Question: I have a 5 node Hadoop cluster in which 2 nodes are dedicated to be data nodes and also running tasktracker.
I run my hadoop job like
'''
sudo -u hdfs hadoop jar /tmp/MyHadoopJob2.jar com.abhi.MyHadoopJob2 -D mapred.reduce.tasks=2 /sample/cite75_99.txt /output3
'''
the job runs successfully and I can see the correct output ... but now when I go to the portal
<URL>
I can see

So only 1 reduce job is being run.
The reason I am so particular about running multiple reduce jobs is that I want to confirm whether hadoop will still create a perfectly sorted output file even when different instances of reduce jobs were running on different machine?
currently my output file is fully sorted but this is because there is only 1 reducer job being run.
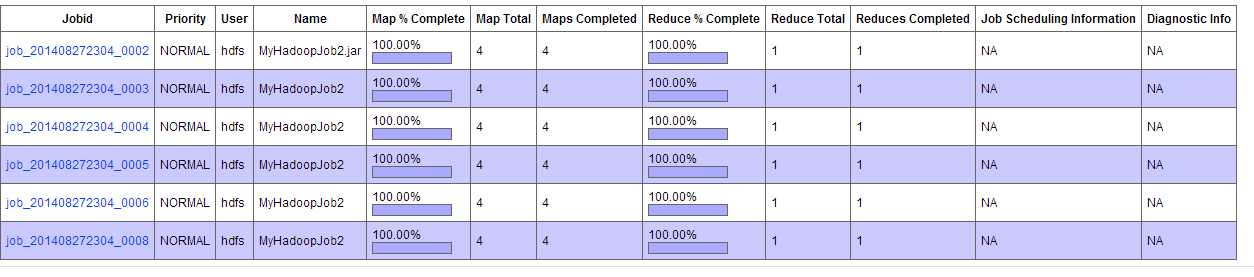
Answer: The number of output files would be based on the number of reducers for your given job. But still you can merge the multiple files to one file if your requirement demands.
To merge use below hadoop shell command
'''
command> hadoop fs -getmerge <src> <localdst>
src: hdfs output folder path
localdst: local system path with filename(one file)
'''
Hope this may clarify your doubts.